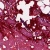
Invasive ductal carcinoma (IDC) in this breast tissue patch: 0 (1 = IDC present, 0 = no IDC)